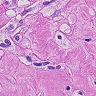
Metastatic tissue present: yes